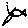
Label: fish